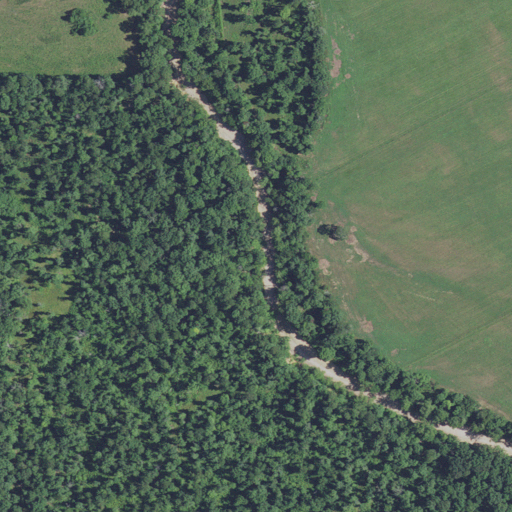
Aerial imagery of valley in Missouri named Harper Hollow containing deciduous forest, pasture, and shrub